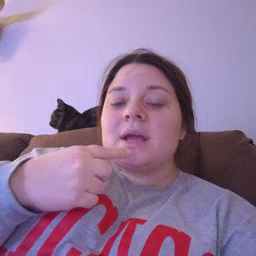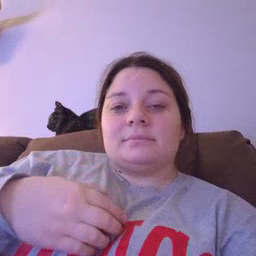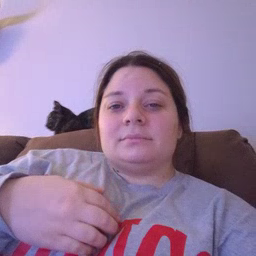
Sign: red